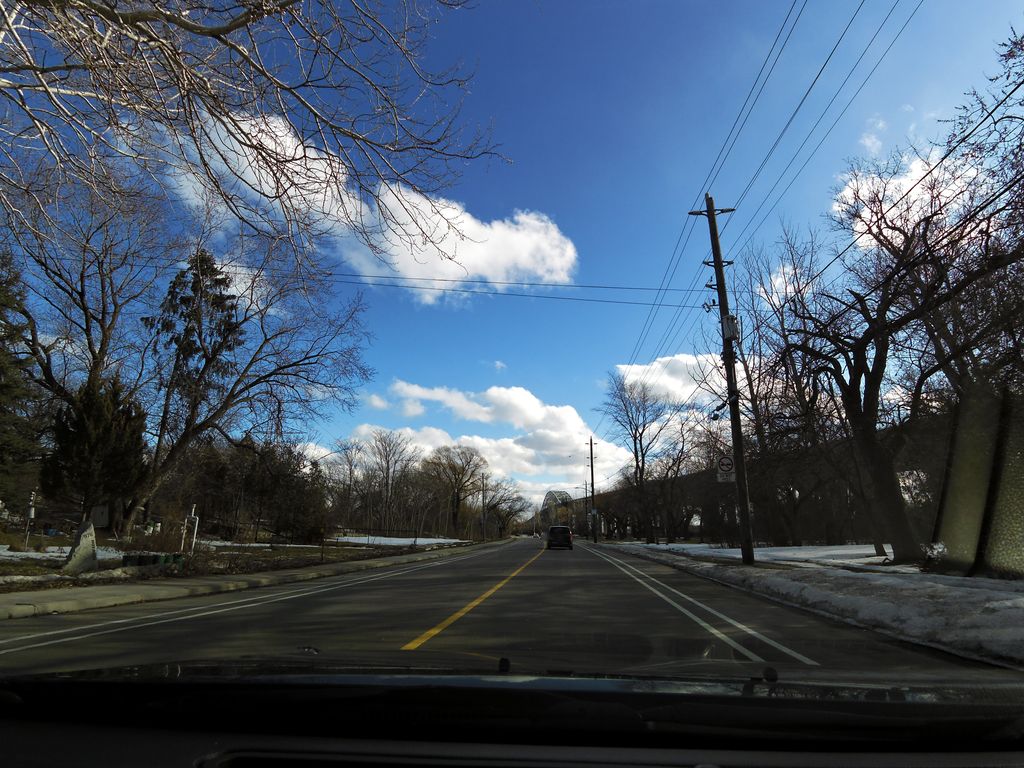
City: hamilton